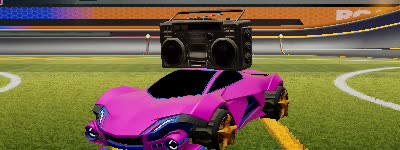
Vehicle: werewolf